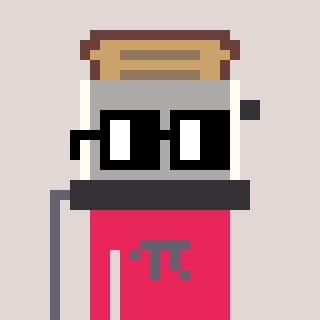
a pixel art character with square black glasses, a toaster-shaped head and a redpinkish-colored body on a warm background